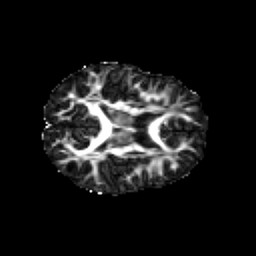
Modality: FA
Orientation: axial
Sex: female
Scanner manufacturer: siemens
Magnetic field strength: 3 T
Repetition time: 5 s
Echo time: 0.071 s